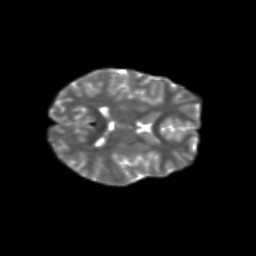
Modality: T2w
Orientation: axial
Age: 11
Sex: female
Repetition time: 9.512 s
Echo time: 0.089 s